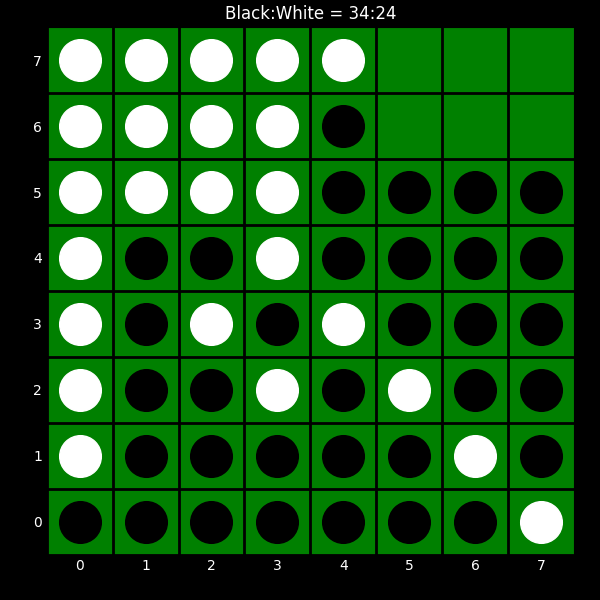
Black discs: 34
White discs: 24